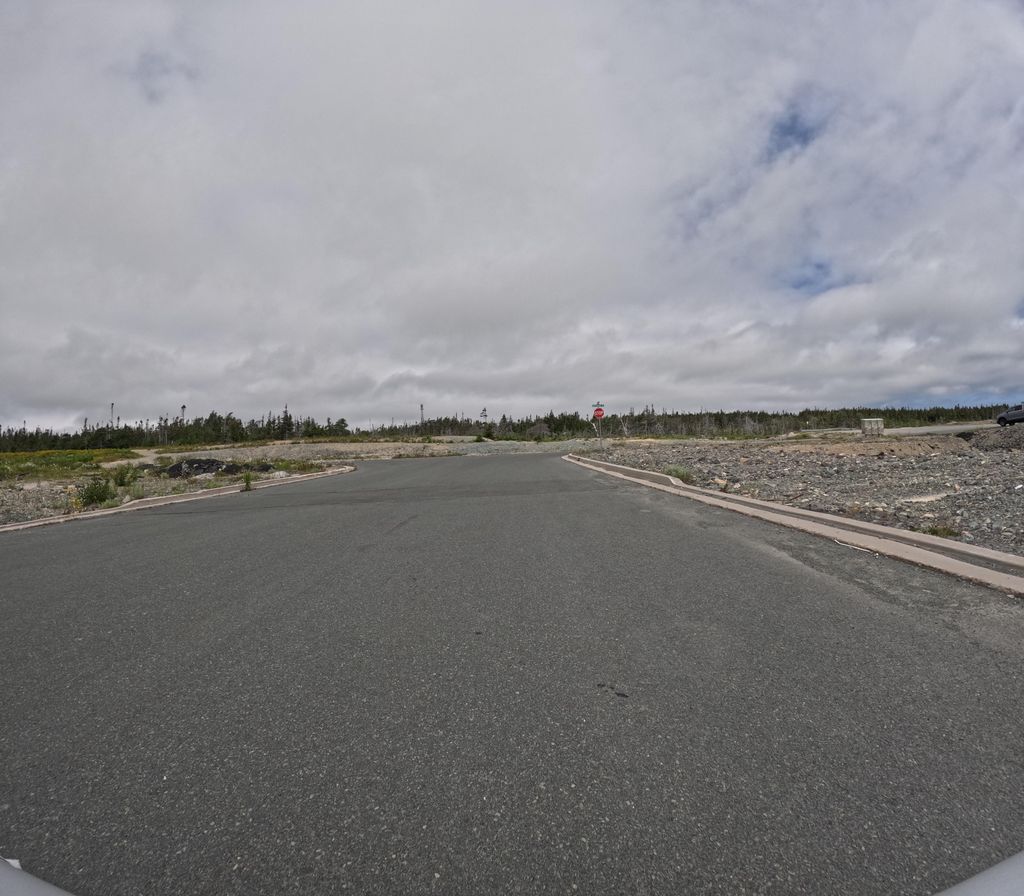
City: st_johns